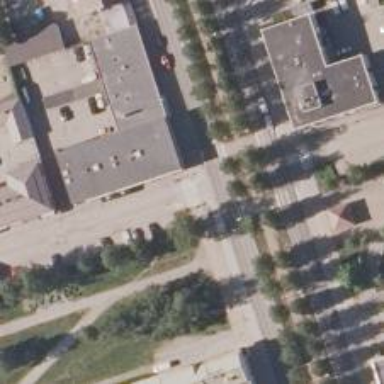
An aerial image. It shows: Zebra crossing on asphalt cycleway.